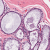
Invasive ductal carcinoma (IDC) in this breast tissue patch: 0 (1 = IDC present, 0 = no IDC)